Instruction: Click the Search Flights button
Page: home
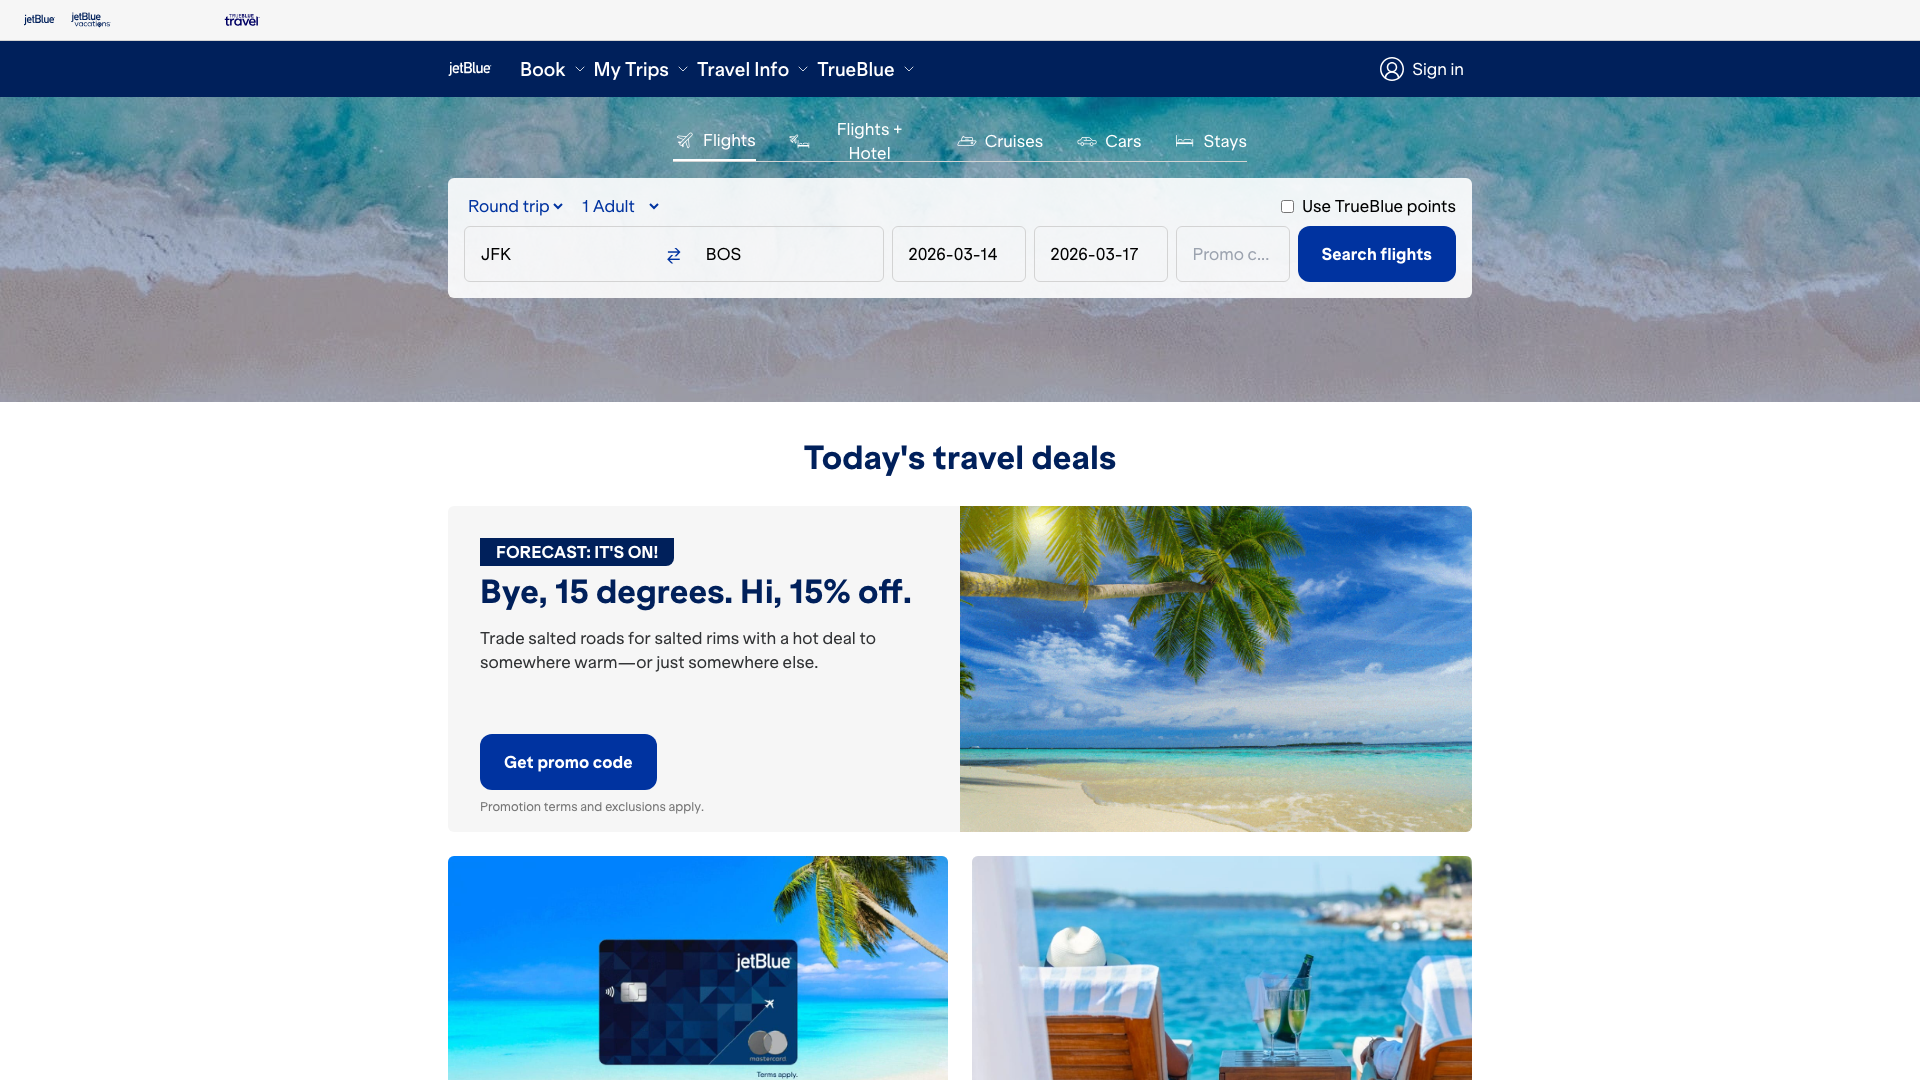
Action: click